Question: I wanna split a TCHAR message like the given example:
'''
TCHAR [1000] = "[X][X] [X][X][X] [X][P][-]..."
'''
into a bidimensional vector, to look like this:

'''
void Comunnication::receiveMessage(tstring msg){
TCHAR gameMessage[1000];
vector<vector<tstring>> gameMap;
BOOL isSucceed = ReadFile(serverUpdatePipe, gameMessage, sizeof(gameMessage), &bytesRead, NULL);
gameMessage[bytesRead / sizeof(TCHAR)] = '';
if (!isSucceed || !bytesRead){
break;
}
//Wrong
for (DWORD i = 0; i < 15; i++)
{
vector<tstring> line;
for (DWORD j = 0; j < 15; j++)
{
// get 3 charaters of each time
}
communication.getMap().push_back(line);
}
}
'''
The problem here is that i don't know exactly how to get 3 characters (each block of the map) and save it on the bidimensional vector.
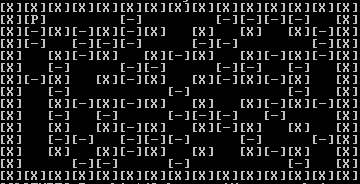
Answer: You can use one of these following function:
- 'std::istream::get'
You can read about this function in <URL>;'.
Example:
'''
char *s;
cin.get(s, 4);
cout << s << endl;
'''
and output:
'''
string test
str
'''
- 'std::istream::read'
Or you can use this function, 'istream& read (char* s, streamsize n);'. Description in <URL>.
If use this function, you must define size of line is 3 before.
Example:
'''
char s[3];
cin.read(s, 3);
cout << s << endl;
'''
and output:
'''
string test
str
'''